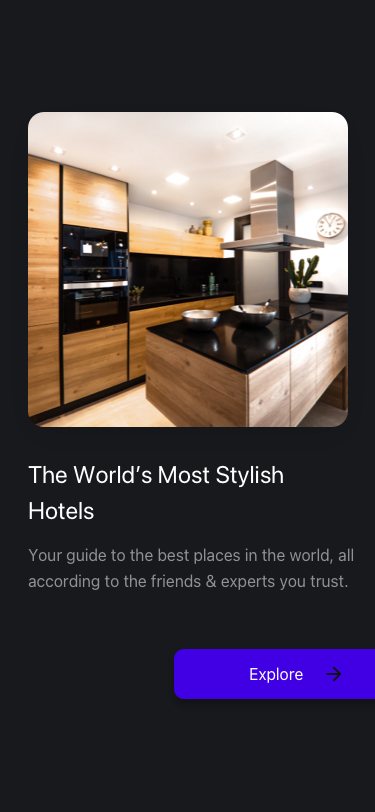
Text in this UI design:
Your guide to the best places in the world, all according to the friends & experts you trust.

The World’s Most Stylish Hotels
Explore